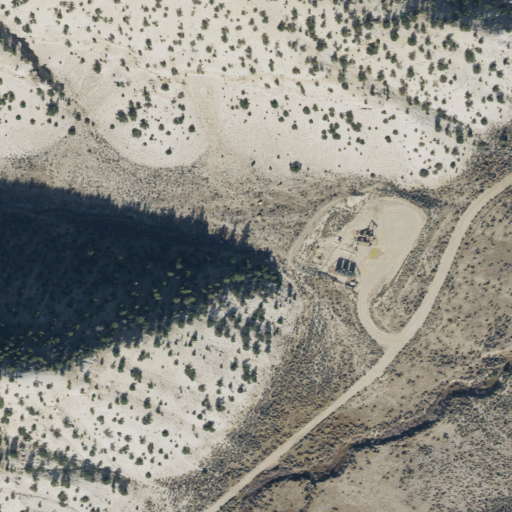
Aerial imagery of valley in Utah named South Lost Hollow containing shrub, grassland, evergreen forest, open development, barren land, and low intensity development